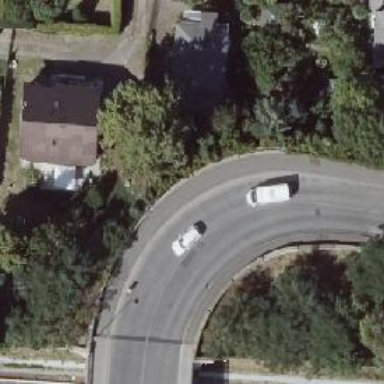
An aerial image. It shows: Tertiary road with asphalt surface. There are separate sidewalks on both sides and lane markings are present.